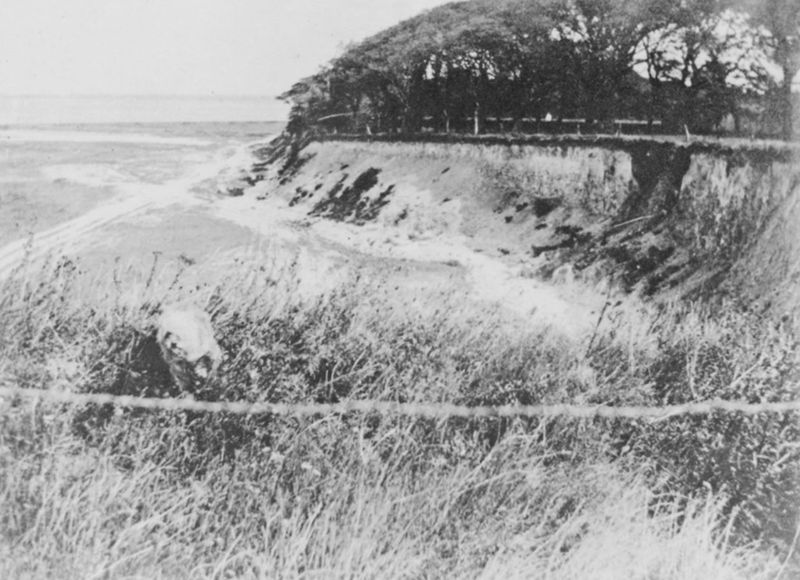
Titel: Felsen, Saint-Valery-en-Caux
Künstler: Antoine Degas
Standort: Cambridge (Massachusetts)
Institution: Fogg Art Museum
Schlagwörter: baum, felsen, himmel, meer, wasser, weiß, bäume, fluss, landschaft, sand, see, ufer, blumen, grau, kreide, schwarz, strasse, gras, hund, park, rasen, weg, wiese, zaun, alt, mensch, stein, steine, deich, feld, ferne, gräser, halme, horizont, hügel, natur, weide, pfad, wege, pflanzen, wald, aussicht, gischt, küste, strand, welle, wellen, perspektive, düne, fels, hang, allee, promenade, böschung, sturmflut, woge, geländer, steilküste, foto, fotografie, photographie, ebbe, linie, pfahl, kreuzung, abbruch, abgrund, schwarz weiss, grad, gestrüpp, hohlweg, fotographie, draht, stacheldraht, landstrich, erhöhung, meerbusen, prallhang, daguerrotypie, horizonz, rasenstück, als, aun, abtragen, küstenabschnitt, weggespült, aussich, rügen, 19. jahrhundert, 1916